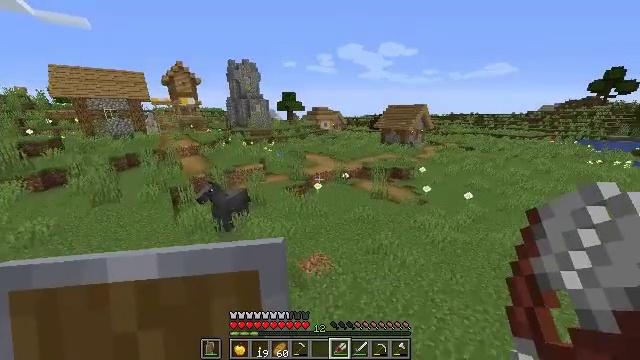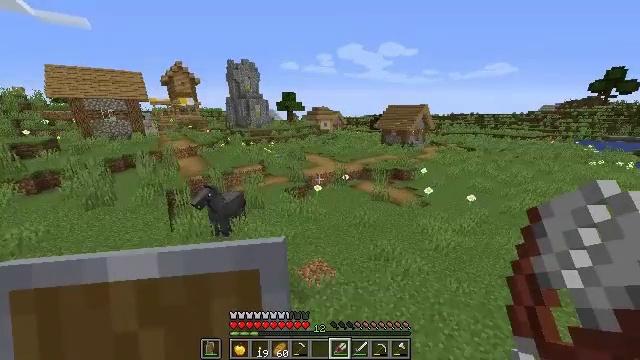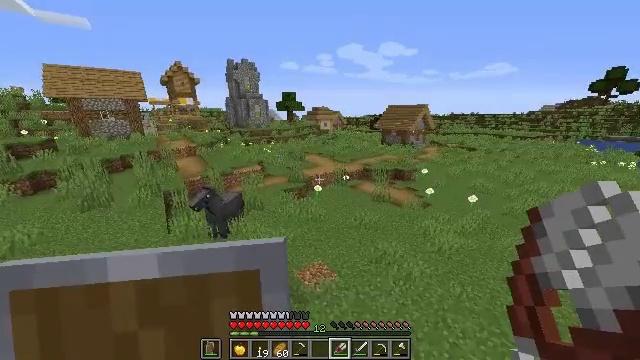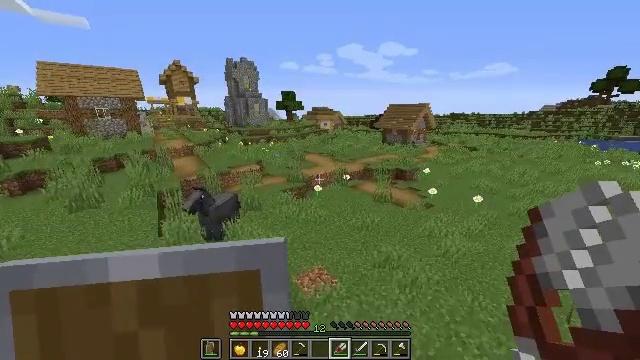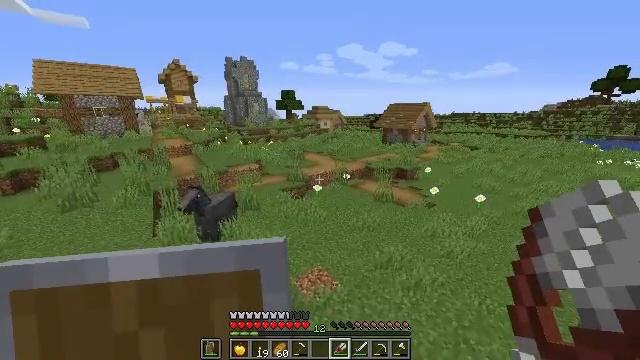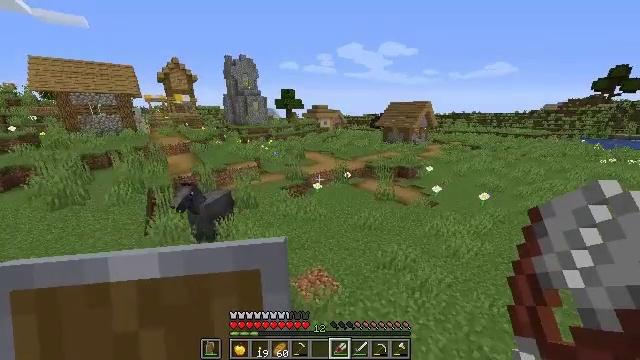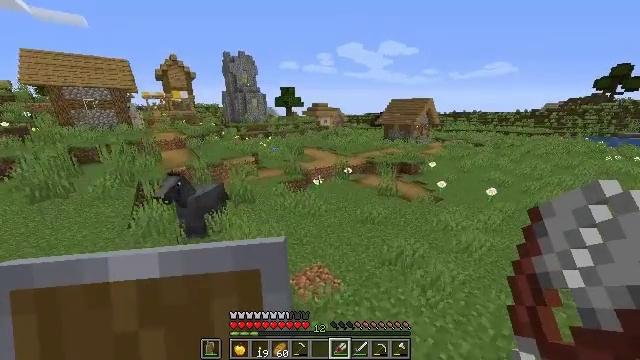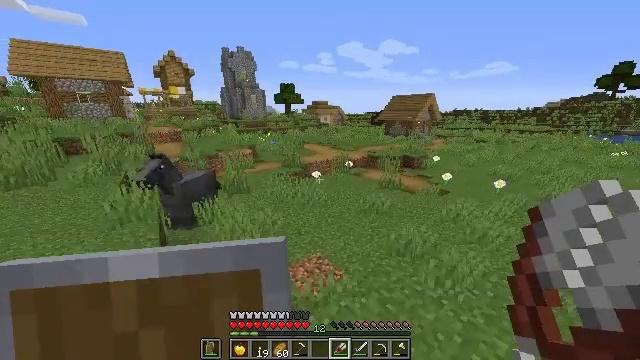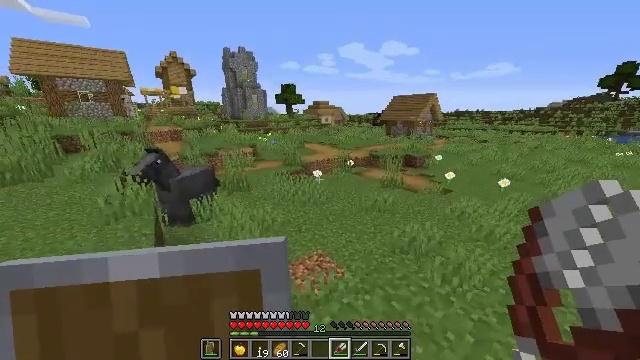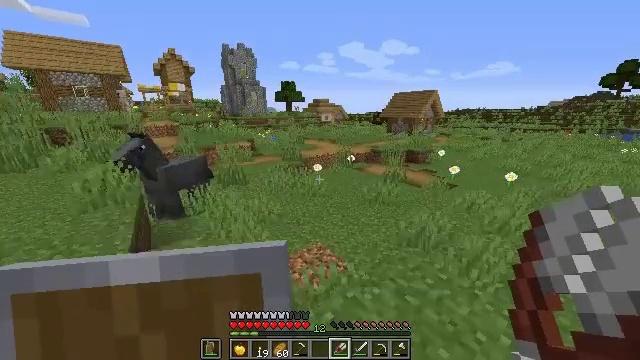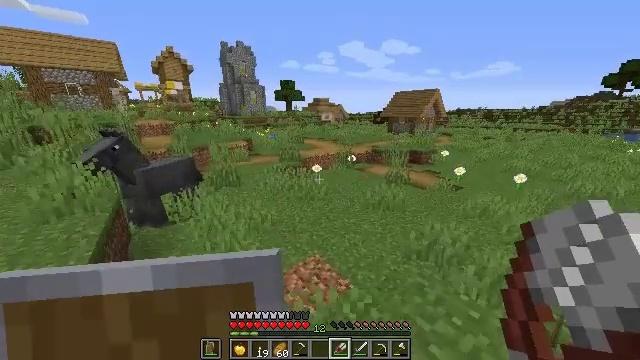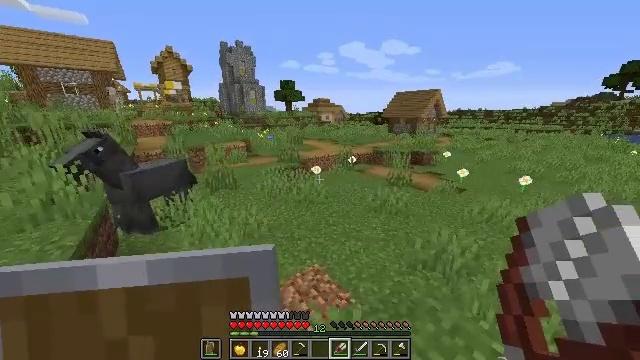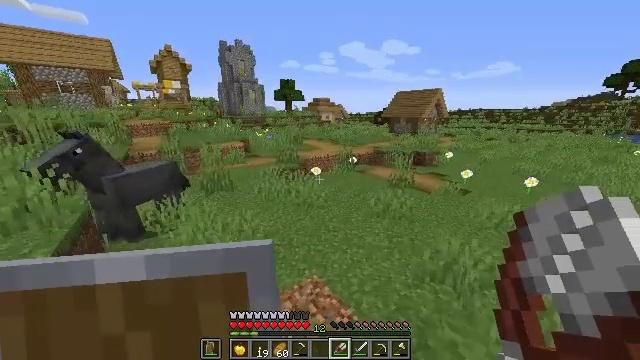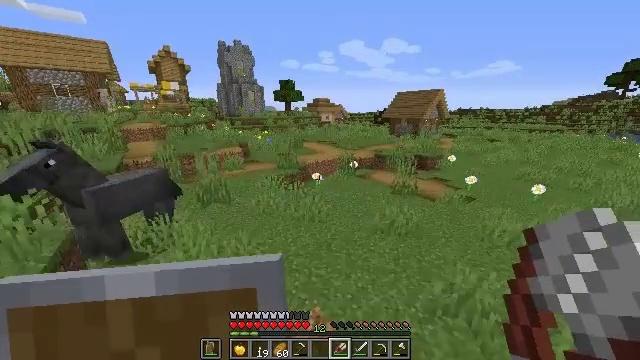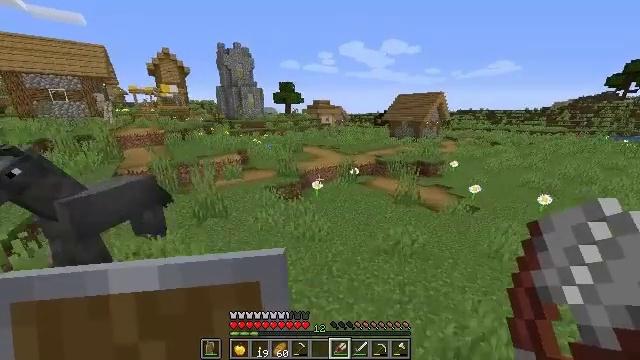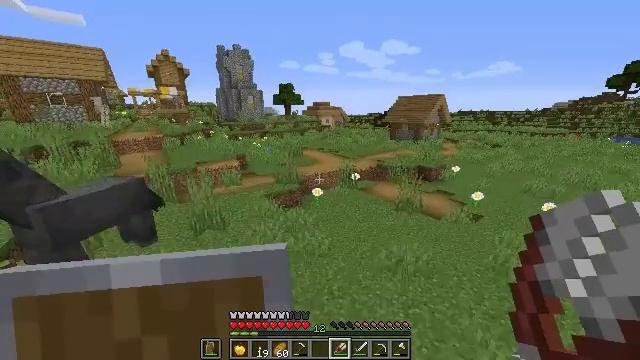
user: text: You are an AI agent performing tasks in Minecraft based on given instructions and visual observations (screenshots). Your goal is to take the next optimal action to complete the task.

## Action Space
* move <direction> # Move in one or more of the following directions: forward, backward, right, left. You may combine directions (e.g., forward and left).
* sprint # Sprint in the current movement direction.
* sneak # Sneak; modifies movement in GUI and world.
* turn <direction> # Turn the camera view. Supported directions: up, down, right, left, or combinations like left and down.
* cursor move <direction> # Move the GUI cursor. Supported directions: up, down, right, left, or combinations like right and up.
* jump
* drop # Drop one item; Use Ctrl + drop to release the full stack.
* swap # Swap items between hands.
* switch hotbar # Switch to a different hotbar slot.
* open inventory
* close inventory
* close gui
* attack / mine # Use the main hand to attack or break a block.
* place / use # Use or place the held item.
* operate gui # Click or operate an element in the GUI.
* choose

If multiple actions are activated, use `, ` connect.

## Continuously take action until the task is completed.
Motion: motion action
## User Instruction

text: Combine blue wool and planks to craft a blue bed.
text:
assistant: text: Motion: move forward, jump
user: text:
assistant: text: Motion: move forward, jump
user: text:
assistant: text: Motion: move forward, jump
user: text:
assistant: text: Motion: move forward, jump
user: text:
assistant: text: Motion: move forward, jump
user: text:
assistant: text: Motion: move forward, jump
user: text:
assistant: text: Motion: move forward
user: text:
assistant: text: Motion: move forward
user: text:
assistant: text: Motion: move forward
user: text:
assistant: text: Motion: move forward
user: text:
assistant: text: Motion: move forward
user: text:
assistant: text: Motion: move forward
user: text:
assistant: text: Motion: move forward, jump
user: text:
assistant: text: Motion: move forward, jump
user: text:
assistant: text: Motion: move forward, jump
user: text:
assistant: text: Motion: move forward and move left, jump
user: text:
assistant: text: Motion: move forward and move left, jump
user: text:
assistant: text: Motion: move forward and move left, jump
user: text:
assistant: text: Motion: move forward and move left, jump
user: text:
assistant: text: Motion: move forward and move left, jump
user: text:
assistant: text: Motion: move forward and move left, jump
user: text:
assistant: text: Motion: move forward and move left, jump
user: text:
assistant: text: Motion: move forward and move left, jump
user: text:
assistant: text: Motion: move forward and move left, jump
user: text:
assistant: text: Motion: move forward and move left, jump
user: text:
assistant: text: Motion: move forward and move left, jump
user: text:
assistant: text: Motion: move forward, jump
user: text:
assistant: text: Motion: move forward, jump
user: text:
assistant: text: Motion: move forward, jump
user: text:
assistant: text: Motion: move forward, jump